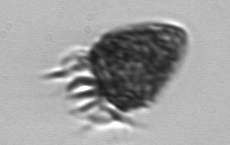
Label: Ciliophora